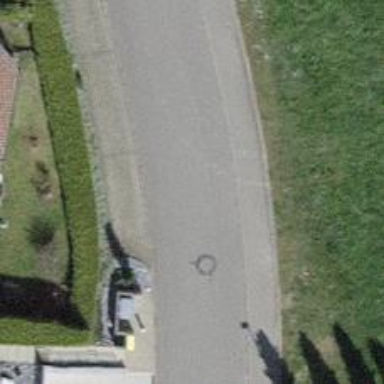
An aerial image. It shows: Residential road with sidewalk on the left.